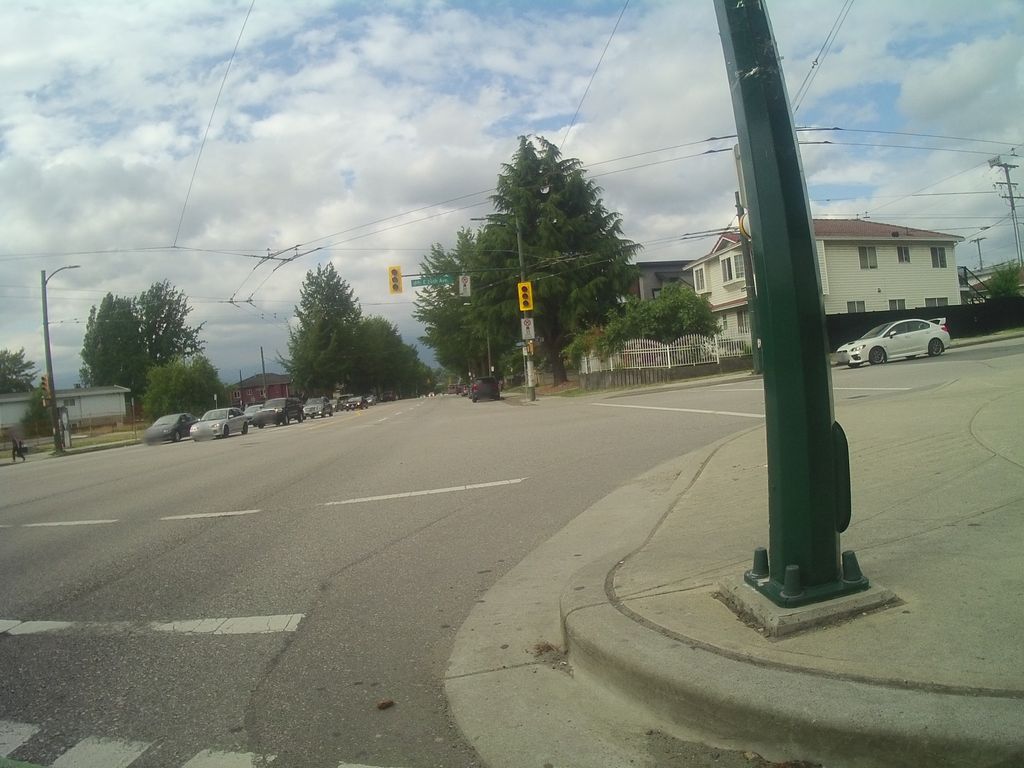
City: vancouver